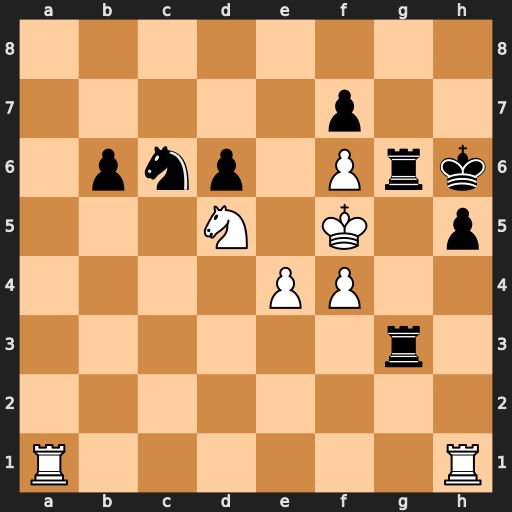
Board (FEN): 8/5p2/1pnp1Prk/3N1K1p/4PP2/6r1/8/R6R
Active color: w
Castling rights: -
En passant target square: -
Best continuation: Rxh5+ Kxh5 Rh1+ Rh3 Rxh3#